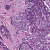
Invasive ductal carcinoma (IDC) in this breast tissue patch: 1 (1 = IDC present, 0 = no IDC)